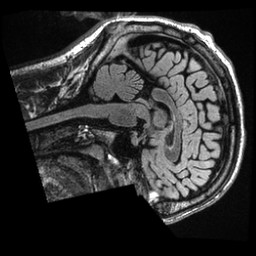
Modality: T1w
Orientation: sagittal
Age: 23
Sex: male